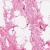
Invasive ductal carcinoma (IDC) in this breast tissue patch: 0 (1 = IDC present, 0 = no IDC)